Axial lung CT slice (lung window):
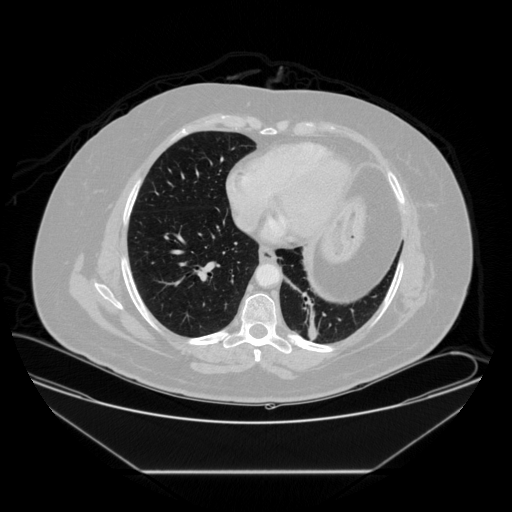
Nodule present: no